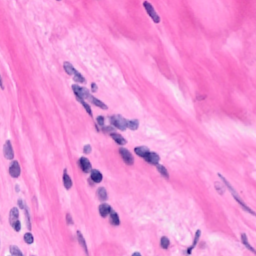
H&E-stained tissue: Breast